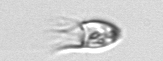
Label: Balanion